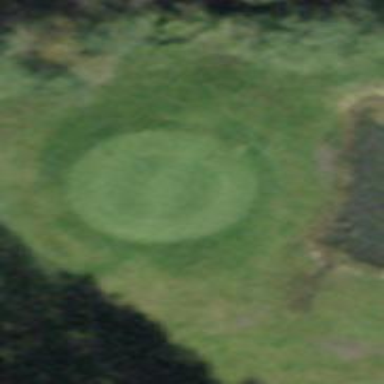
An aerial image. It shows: Picturesque green golfing area with grass land use.